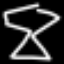
Label: hourglass